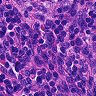
Metastatic tissue present: no